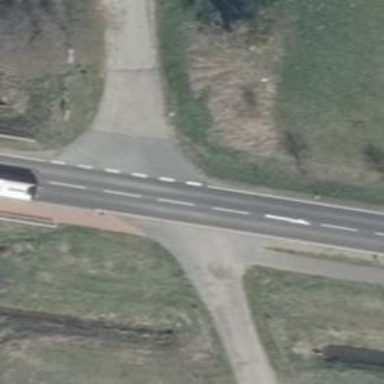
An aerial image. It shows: Secondary road with cycle track on the left and sidewalk.